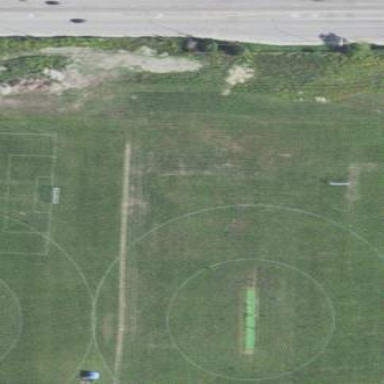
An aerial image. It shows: Soccer pitch for leisureland activities.